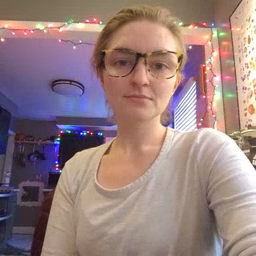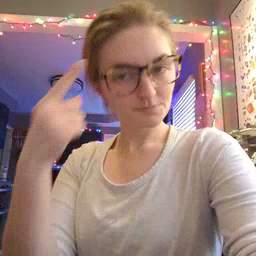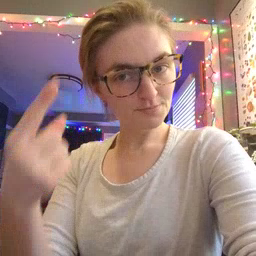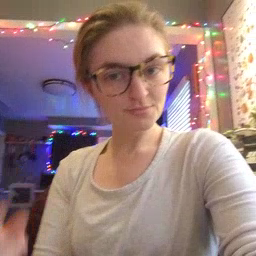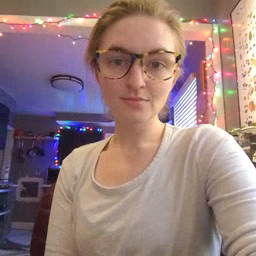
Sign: penny